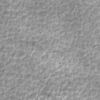
Label: not_dusty